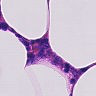
Metastatic tissue present: no